Question: <URL>
However, when I use the following code on my mobile website (<URL> :
'''
<fieldset data-role="controlgroup" data-type="horizontal">
<input type='radio' name='p_department' id='p_departmentL' value='RS' checked='checked' onclick='setBuying();'>
<label for='p_departmentL'>Buying</label>
<input type='radio' name='p_department' id='p_departmentR' value='RL' onclick='setRenting();'>
<label for='p_departmentR'>Renting</label>
</fieldset>
'''
I get very inconsistent results - if I visit on iPad/iPhone (also Chrome on PC), the corners are all rounded:
<URL>
However if I then click "Search", then click the logo at the top to return to the home page, I get the following (default behavior on Firefox on PC as well):

Is there a rogue piece of JS causing my site to do this? It's been bugging me for a while and all I can find is issues with jQuery Mobile not rounding the corners.
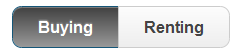
Answer: This seems to be a issue with 'mootools.js' and 'caption.js'.I am not exactly sure about the root cause of this issue.But loading these two js files after you load 'jquery.mobile-1.0.min.js' worked for me. I am not sure if this leads to any other issues.Can you try this and let me know if it works? In the mean while let me see if I can find what really caused the issue.